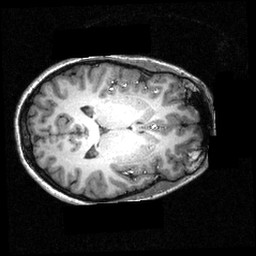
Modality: T1w
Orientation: axial
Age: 24
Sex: female
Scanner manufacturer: siemens
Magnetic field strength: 3.951 T
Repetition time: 1.5 s
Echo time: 0.00335 s